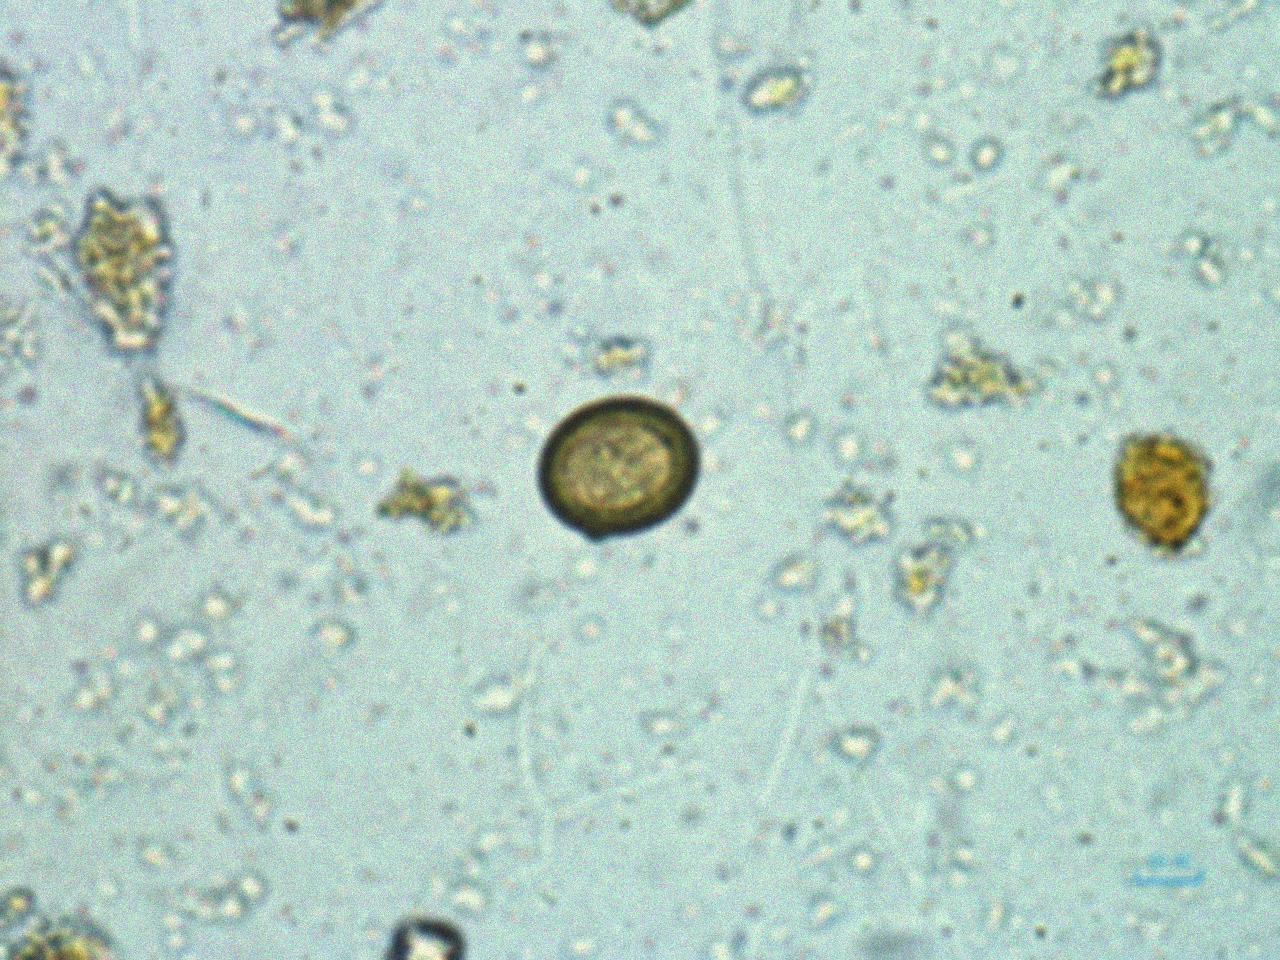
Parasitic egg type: Taenia spp. egg